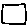
Label: square